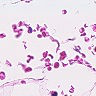
Metastatic tissue present: no